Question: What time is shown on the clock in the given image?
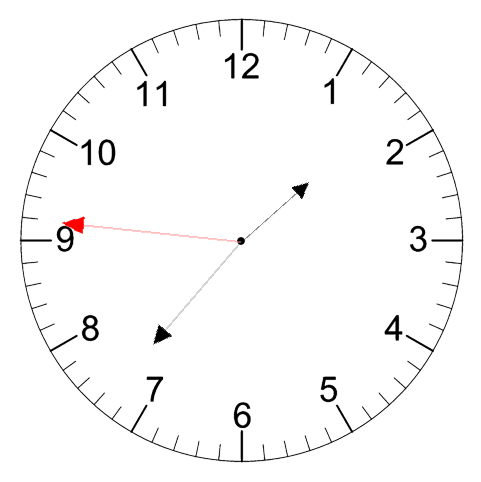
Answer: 01:36:46